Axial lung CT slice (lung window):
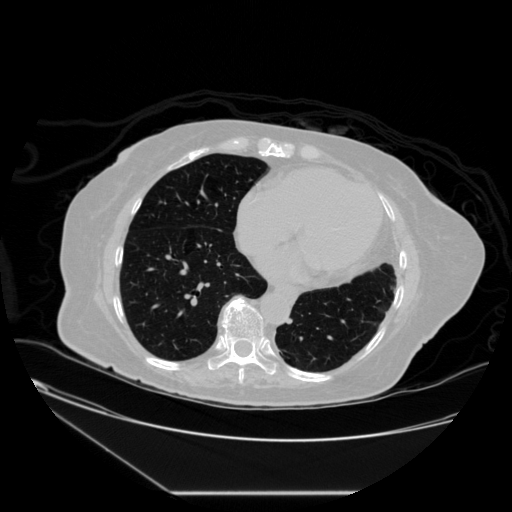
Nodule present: no